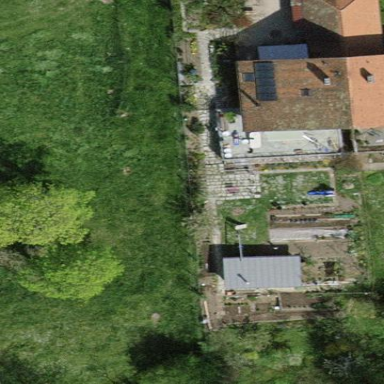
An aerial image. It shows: Garden surrounded by fence.